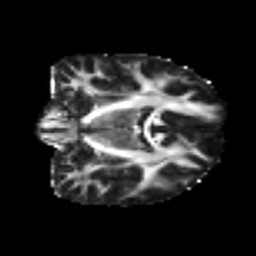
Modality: FA
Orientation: coronal
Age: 24
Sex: male
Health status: healthy
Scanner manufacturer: siemens
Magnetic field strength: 3 T
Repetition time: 3.6 s
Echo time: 0.092 s